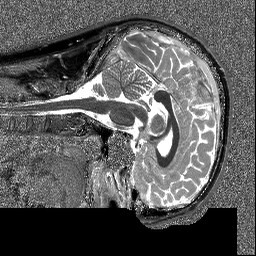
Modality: T1map
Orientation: sagittal
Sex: male